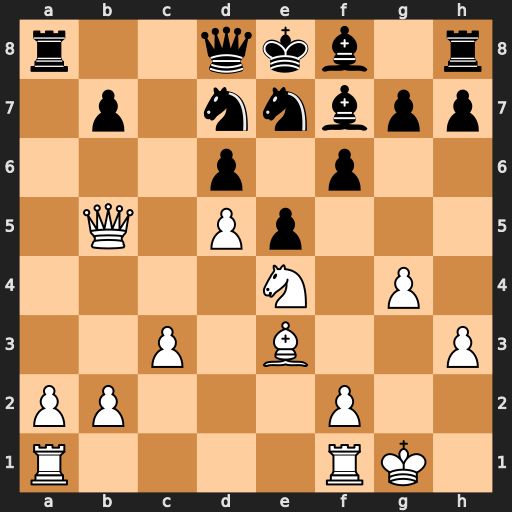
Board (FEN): r2qkb1r/1p1nnbpp/3p1p2/1Q1Pp3/4N1P1/2P1B2P/PP3P2/R4RK1
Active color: w
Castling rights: kq
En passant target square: -
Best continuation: Nxd6#